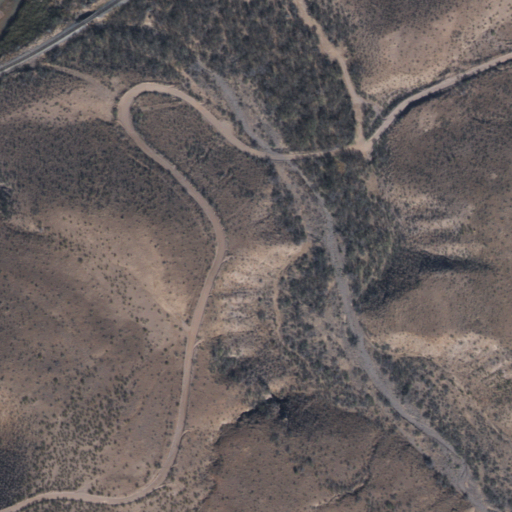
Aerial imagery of valley in Arizona named Tollhouse Canyon containing only shrub